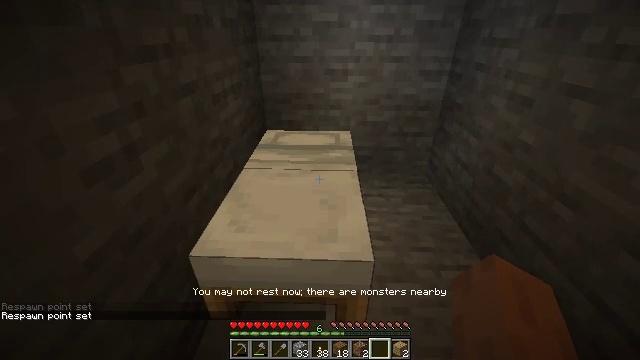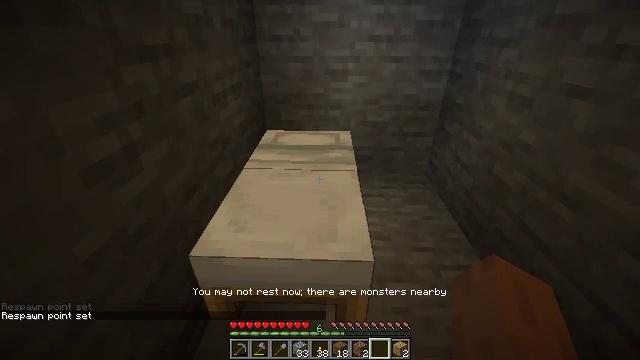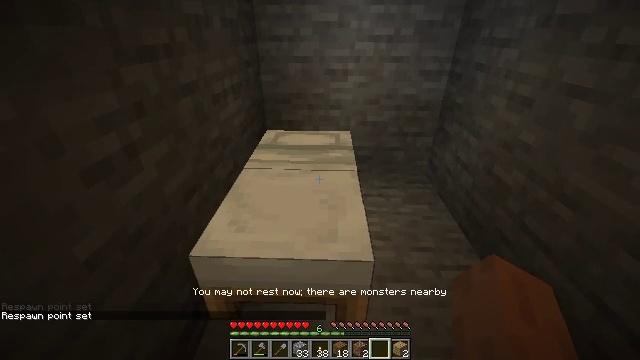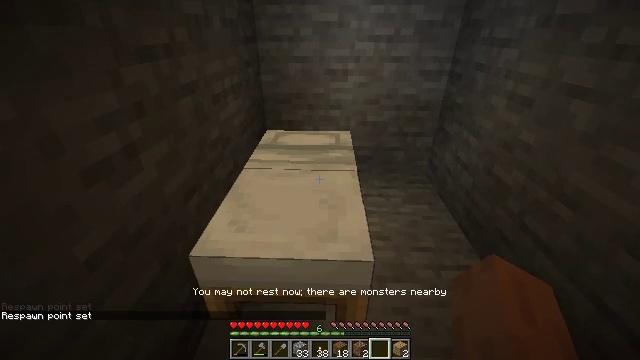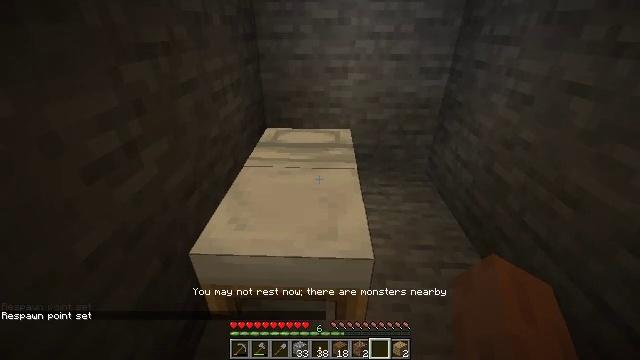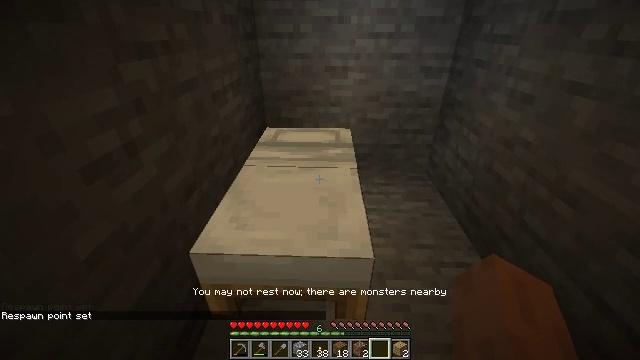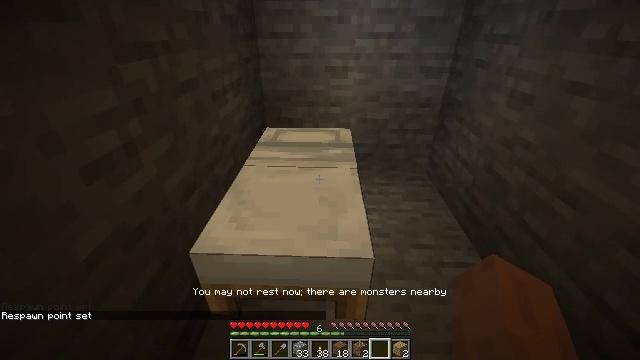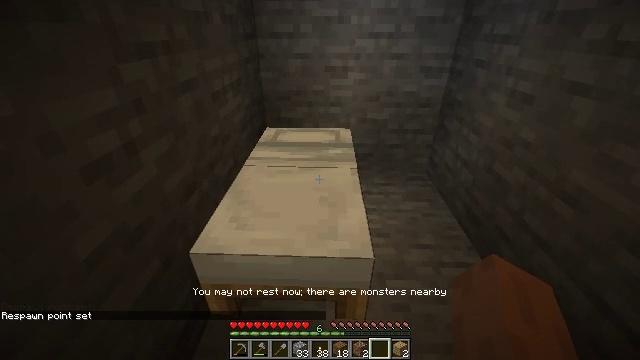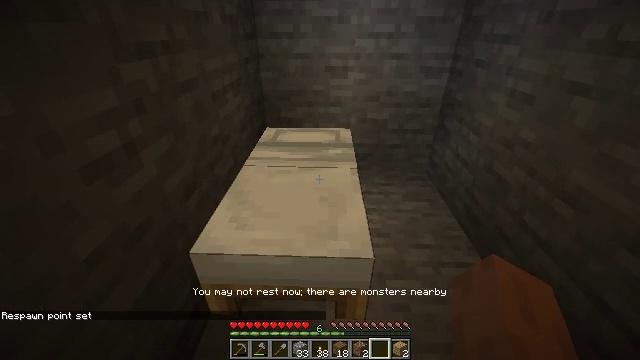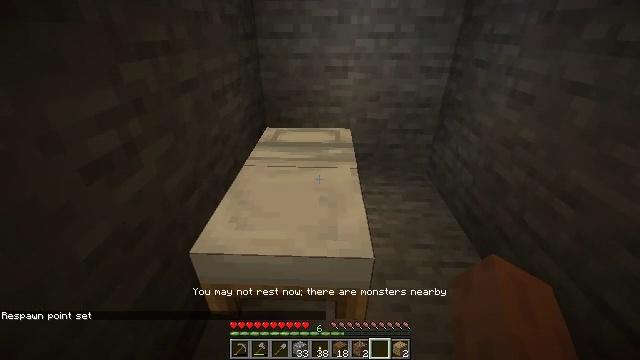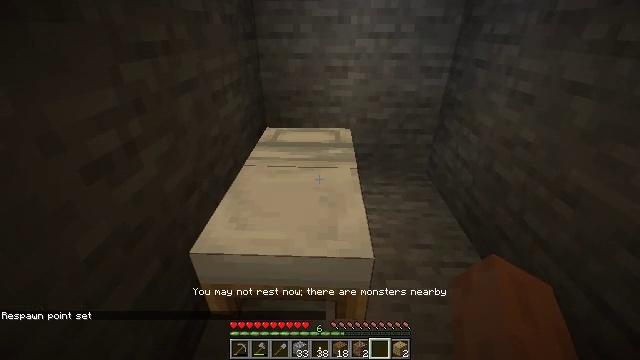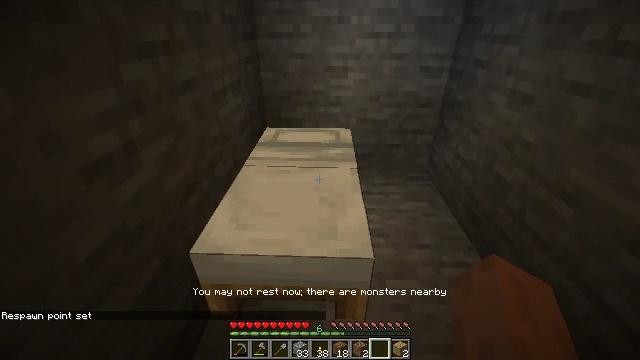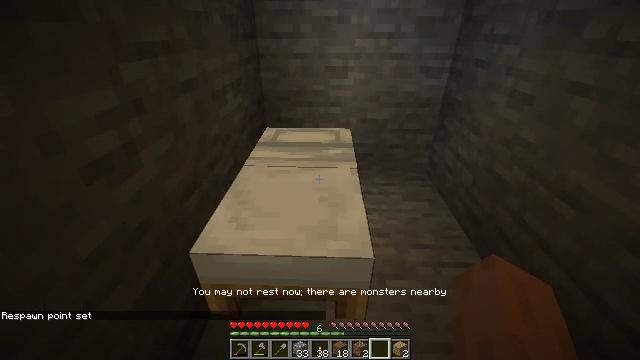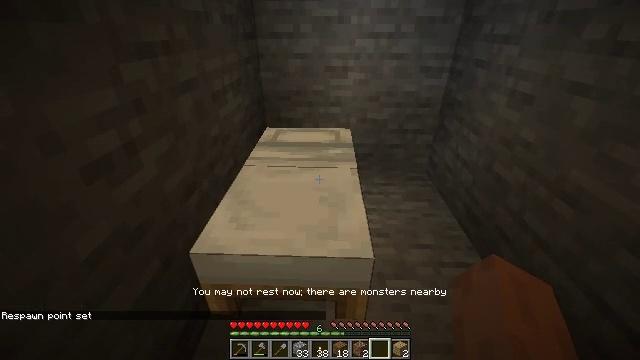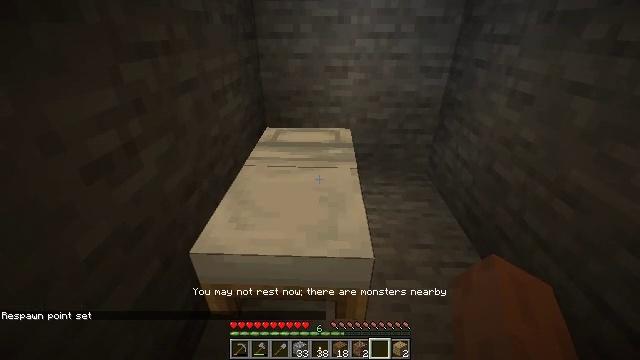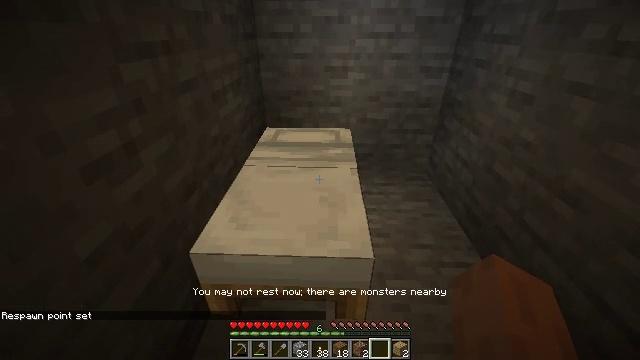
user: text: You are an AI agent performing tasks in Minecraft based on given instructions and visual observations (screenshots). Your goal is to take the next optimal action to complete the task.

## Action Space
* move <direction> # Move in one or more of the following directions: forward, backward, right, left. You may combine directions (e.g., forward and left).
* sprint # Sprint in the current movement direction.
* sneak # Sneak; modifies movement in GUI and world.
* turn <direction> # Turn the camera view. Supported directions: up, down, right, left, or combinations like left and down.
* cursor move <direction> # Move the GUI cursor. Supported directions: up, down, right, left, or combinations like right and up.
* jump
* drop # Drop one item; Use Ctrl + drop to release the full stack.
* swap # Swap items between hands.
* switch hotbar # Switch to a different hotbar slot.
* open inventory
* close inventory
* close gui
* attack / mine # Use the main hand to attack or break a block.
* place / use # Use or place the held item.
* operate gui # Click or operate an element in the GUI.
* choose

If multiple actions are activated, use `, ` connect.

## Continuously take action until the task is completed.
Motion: motion action
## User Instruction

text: Mine the white bed.
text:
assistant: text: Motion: no_op
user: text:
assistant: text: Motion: no_op
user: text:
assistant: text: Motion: no_op
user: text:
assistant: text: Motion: no_op
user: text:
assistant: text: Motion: no_op
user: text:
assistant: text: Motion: no_op
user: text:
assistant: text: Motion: no_op
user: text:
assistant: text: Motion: no_op
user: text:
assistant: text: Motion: no_op
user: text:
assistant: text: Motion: no_op
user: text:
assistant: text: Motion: no_op
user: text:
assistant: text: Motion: no_op
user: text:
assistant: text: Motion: no_op
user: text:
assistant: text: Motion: no_op
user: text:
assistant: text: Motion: no_op
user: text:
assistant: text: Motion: no_op
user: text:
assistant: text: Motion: no_op
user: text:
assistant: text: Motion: switch to hotbar 2
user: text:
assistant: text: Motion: switch to hotbar 2
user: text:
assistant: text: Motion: no_op
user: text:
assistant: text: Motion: no_op
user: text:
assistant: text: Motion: attack / mine
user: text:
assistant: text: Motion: attack / mine
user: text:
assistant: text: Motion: attack / mine
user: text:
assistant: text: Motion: attack / mine
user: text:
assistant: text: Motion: attack / mine
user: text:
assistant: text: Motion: attack / mine
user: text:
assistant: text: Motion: attack / mine
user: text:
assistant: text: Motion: attack / mine
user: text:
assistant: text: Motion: attack / mine